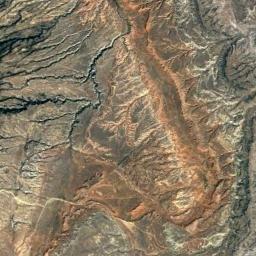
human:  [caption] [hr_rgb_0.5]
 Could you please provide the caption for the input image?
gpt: The mountain has a rugged surface and its rocks are dark gray and red .

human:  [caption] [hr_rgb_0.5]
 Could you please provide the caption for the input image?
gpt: There are some rifts on the brown mountain .

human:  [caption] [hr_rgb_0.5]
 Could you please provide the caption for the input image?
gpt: The mountain is consist of half of black soil and half of yellow soil .

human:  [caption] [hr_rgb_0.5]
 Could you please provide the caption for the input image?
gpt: Half of the area on this mountain is covered by vegetation .

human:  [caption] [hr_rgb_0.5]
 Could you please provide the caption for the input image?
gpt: There is not the even mountain .